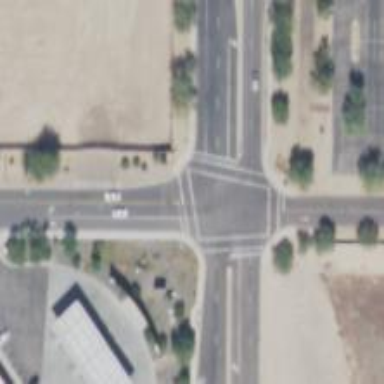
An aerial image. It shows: Marked uncontrolled road crossing.